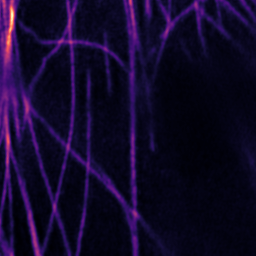
Label: Super-resolution Microtubules image